Field crop: tomato
Growth stage: 1
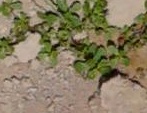
Species: portulaca